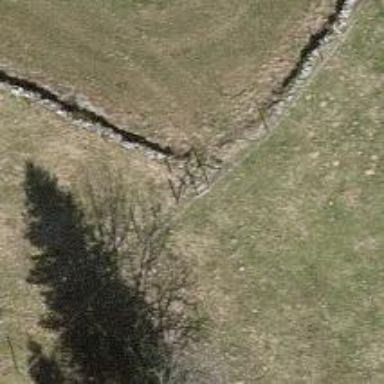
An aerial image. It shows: Dry stone wall barrier.